Current action and preconditions to check: trajectory_clear

Your task: For each precondition in the list above, predict whether it will hold at this action.

Consider the current scene as observed from the mobile robot's camera, and analyze the predicted future states of all dynamic agents (e.g., people, animals, vehicles, or any moving entities) within the NEXT SECOND.

IMPORTANT: Only answer "very likely" if you are absolutely certain—based on strong, clear evidence—that a dynamic agent will violate the precondition in the predicted future state. Do NOT answer "very likely" for unlikely, ambiguous, or low-probability risks.

Ask yourself for each precondition: Is there a high probability, with clear and convincing evidence, that the predicted future states of any dynamic agent will interfere with the predicted future state of the currently executing action within the NEXT SECOND, causing that precondition to fail?

Assess the risk level based on these predictions. Use "likely" or "very likely" if motions create a clear risk of interference.

Use "neutral" or "improbable" if agents are nearby but their predicted paths are clearly diverging or non-conflicting.

Failure Risk Categories: "very improbable", "improbable", "neutral", "likely", "very likely"

Answer Format: Output ONLY the probability_of_failure value from these categories: "very improbable", "improbable", "neutral", "likely", "very likely"

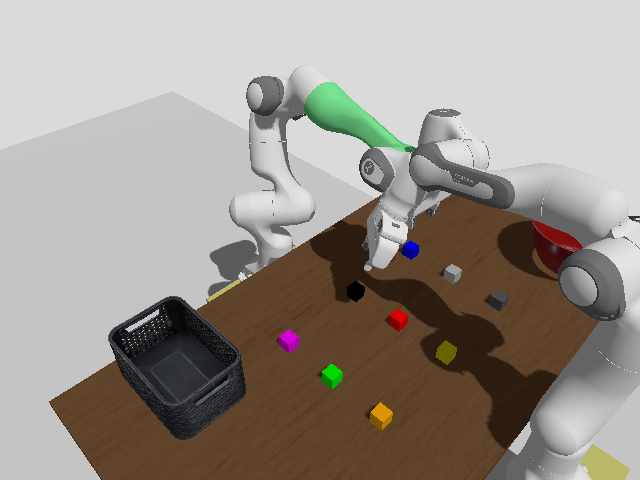

Answer: likely